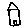
Label: house